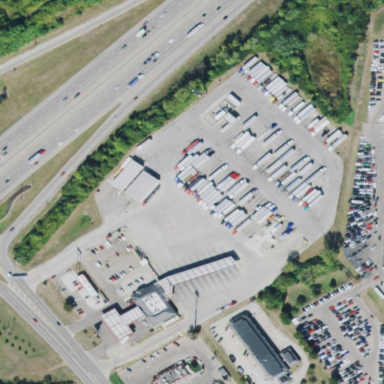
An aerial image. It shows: Retail area.